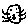
Label: cat